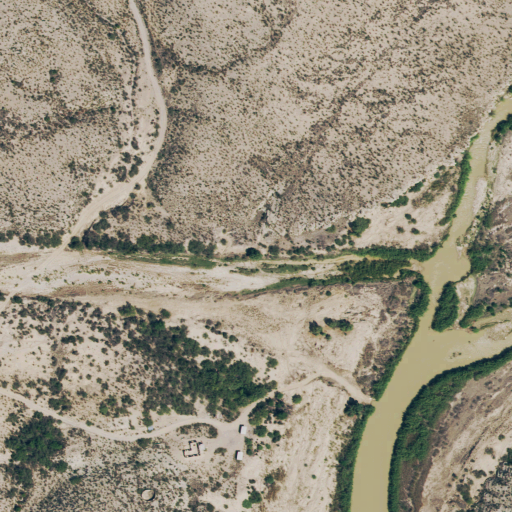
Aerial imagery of valley in Texas named Maravillas Canyon containing shrub, unknown, woody wetlands, herbaceous wetlands, and open water